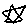
Label: star